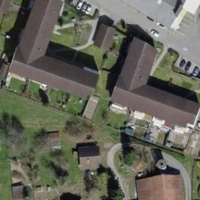
EUNIS habitat code: 54
Species observed at this site:
Prunella vulgaris
Chelidonium majus